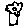
Label: flower